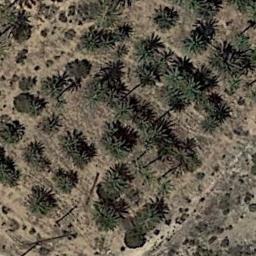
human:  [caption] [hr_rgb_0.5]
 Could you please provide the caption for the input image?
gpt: There are several trees and some weeds in this desert .

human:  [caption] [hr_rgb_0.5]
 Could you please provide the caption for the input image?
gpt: Some disconnected green chaparrals grow on the wasteland .

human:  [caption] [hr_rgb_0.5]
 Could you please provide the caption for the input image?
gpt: There are many different kinds of bushes make up the chaparral in the bare land .

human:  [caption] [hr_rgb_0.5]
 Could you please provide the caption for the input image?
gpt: Chaparral is evenly distributed on the sand .

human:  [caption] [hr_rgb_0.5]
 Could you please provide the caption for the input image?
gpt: The plants in the chaparral are about the same size .